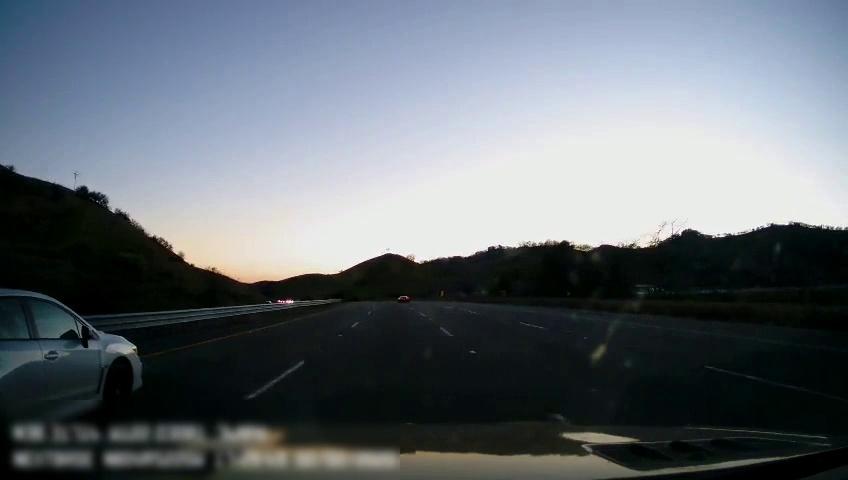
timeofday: Day
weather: Sunny
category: Drivable Space
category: Vehicles | Car
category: Vehicles | Car
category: Lanes | Current Lane
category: Lanes | Current Lane
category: Lanes | Alternate Lane
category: Lanes | Alternate Lane
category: Lanes | Alternate Lane